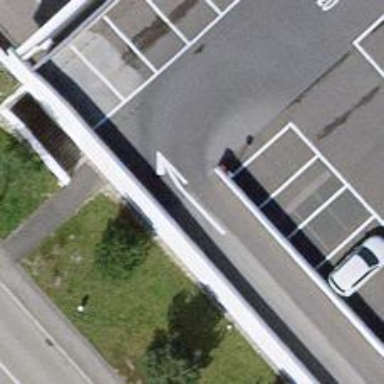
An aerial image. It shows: Parking aisle service road with ramp.